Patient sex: M
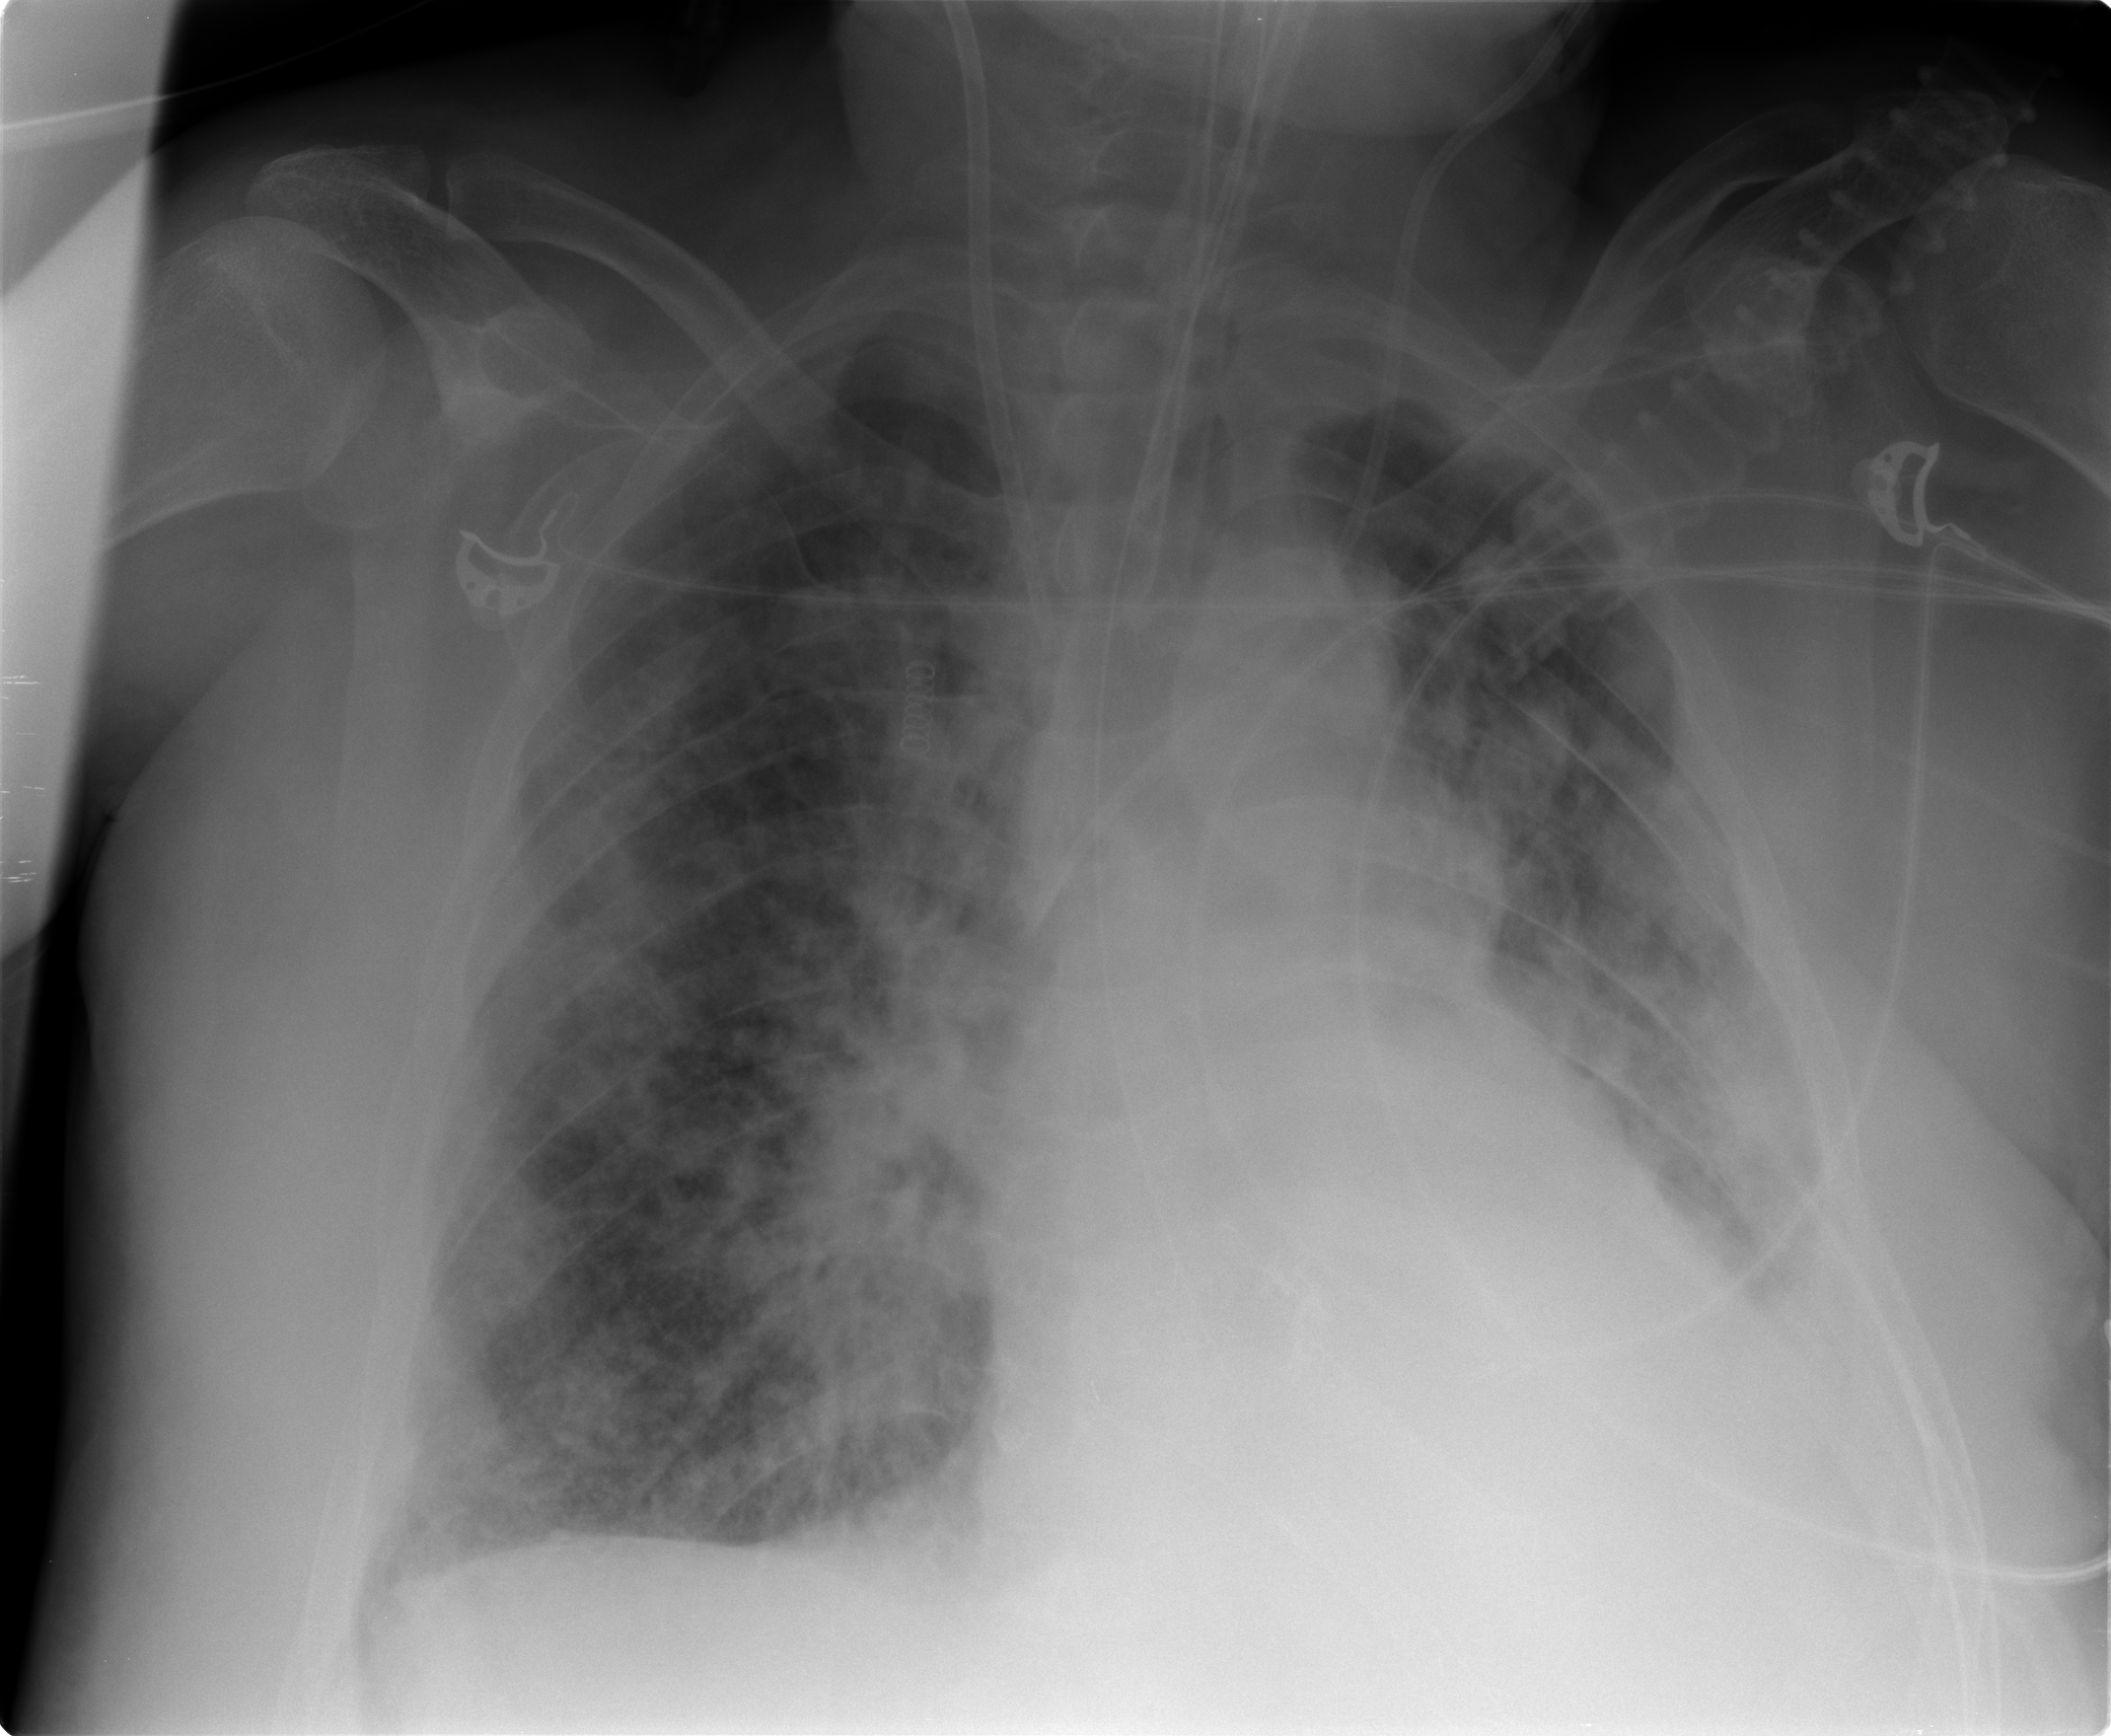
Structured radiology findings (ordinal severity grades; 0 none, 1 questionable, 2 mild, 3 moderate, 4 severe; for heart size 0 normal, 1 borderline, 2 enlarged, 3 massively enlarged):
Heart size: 0
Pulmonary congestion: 3
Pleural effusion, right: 0
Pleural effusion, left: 2
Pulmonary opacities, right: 3
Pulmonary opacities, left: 3
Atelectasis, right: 2
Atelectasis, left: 2